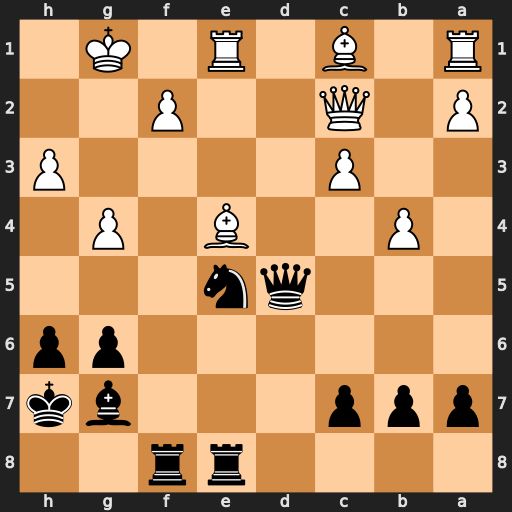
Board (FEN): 4rr2/ppp3bk/6pp/3qn3/1P2B1P1/2P4P/P1Q2P2/R1B1R1K1
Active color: b
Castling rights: -
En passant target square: -
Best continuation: Nf3+ Kf1 Nxe1 Bxd5 Nxc2